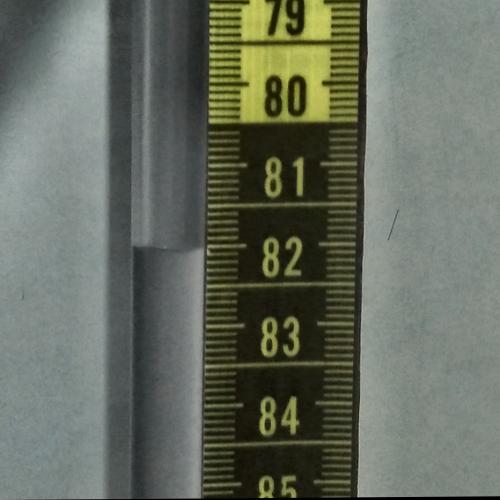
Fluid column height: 82.0 cm